Question: It's a terminology question:
In the directed graph, What's the name of the node which does not have any incoming edge ()?
In my following example (B):

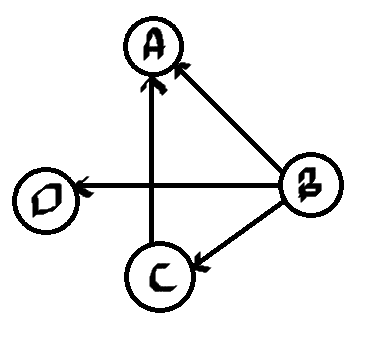
Answer: From my CS education, I remember calling nodes like B with only outgoing edges "sources", and nodes like A and D with only incoming edges "sinks".